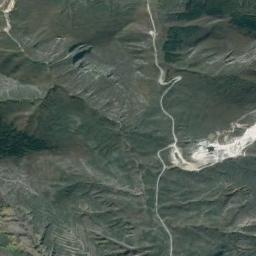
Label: mountain